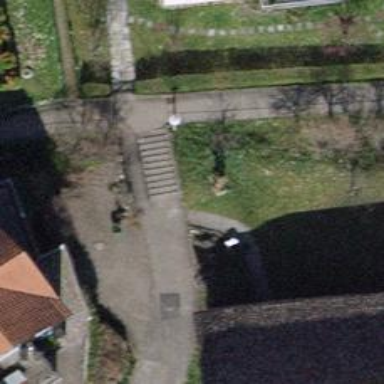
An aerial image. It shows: Road with steps.